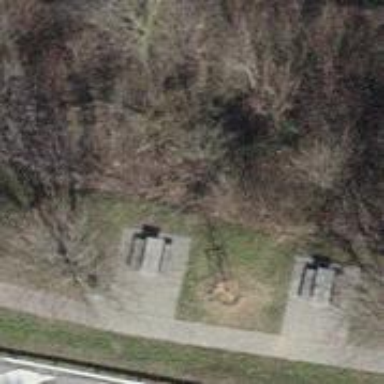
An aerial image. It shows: Concrete picnic table on leisure land.